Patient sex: M
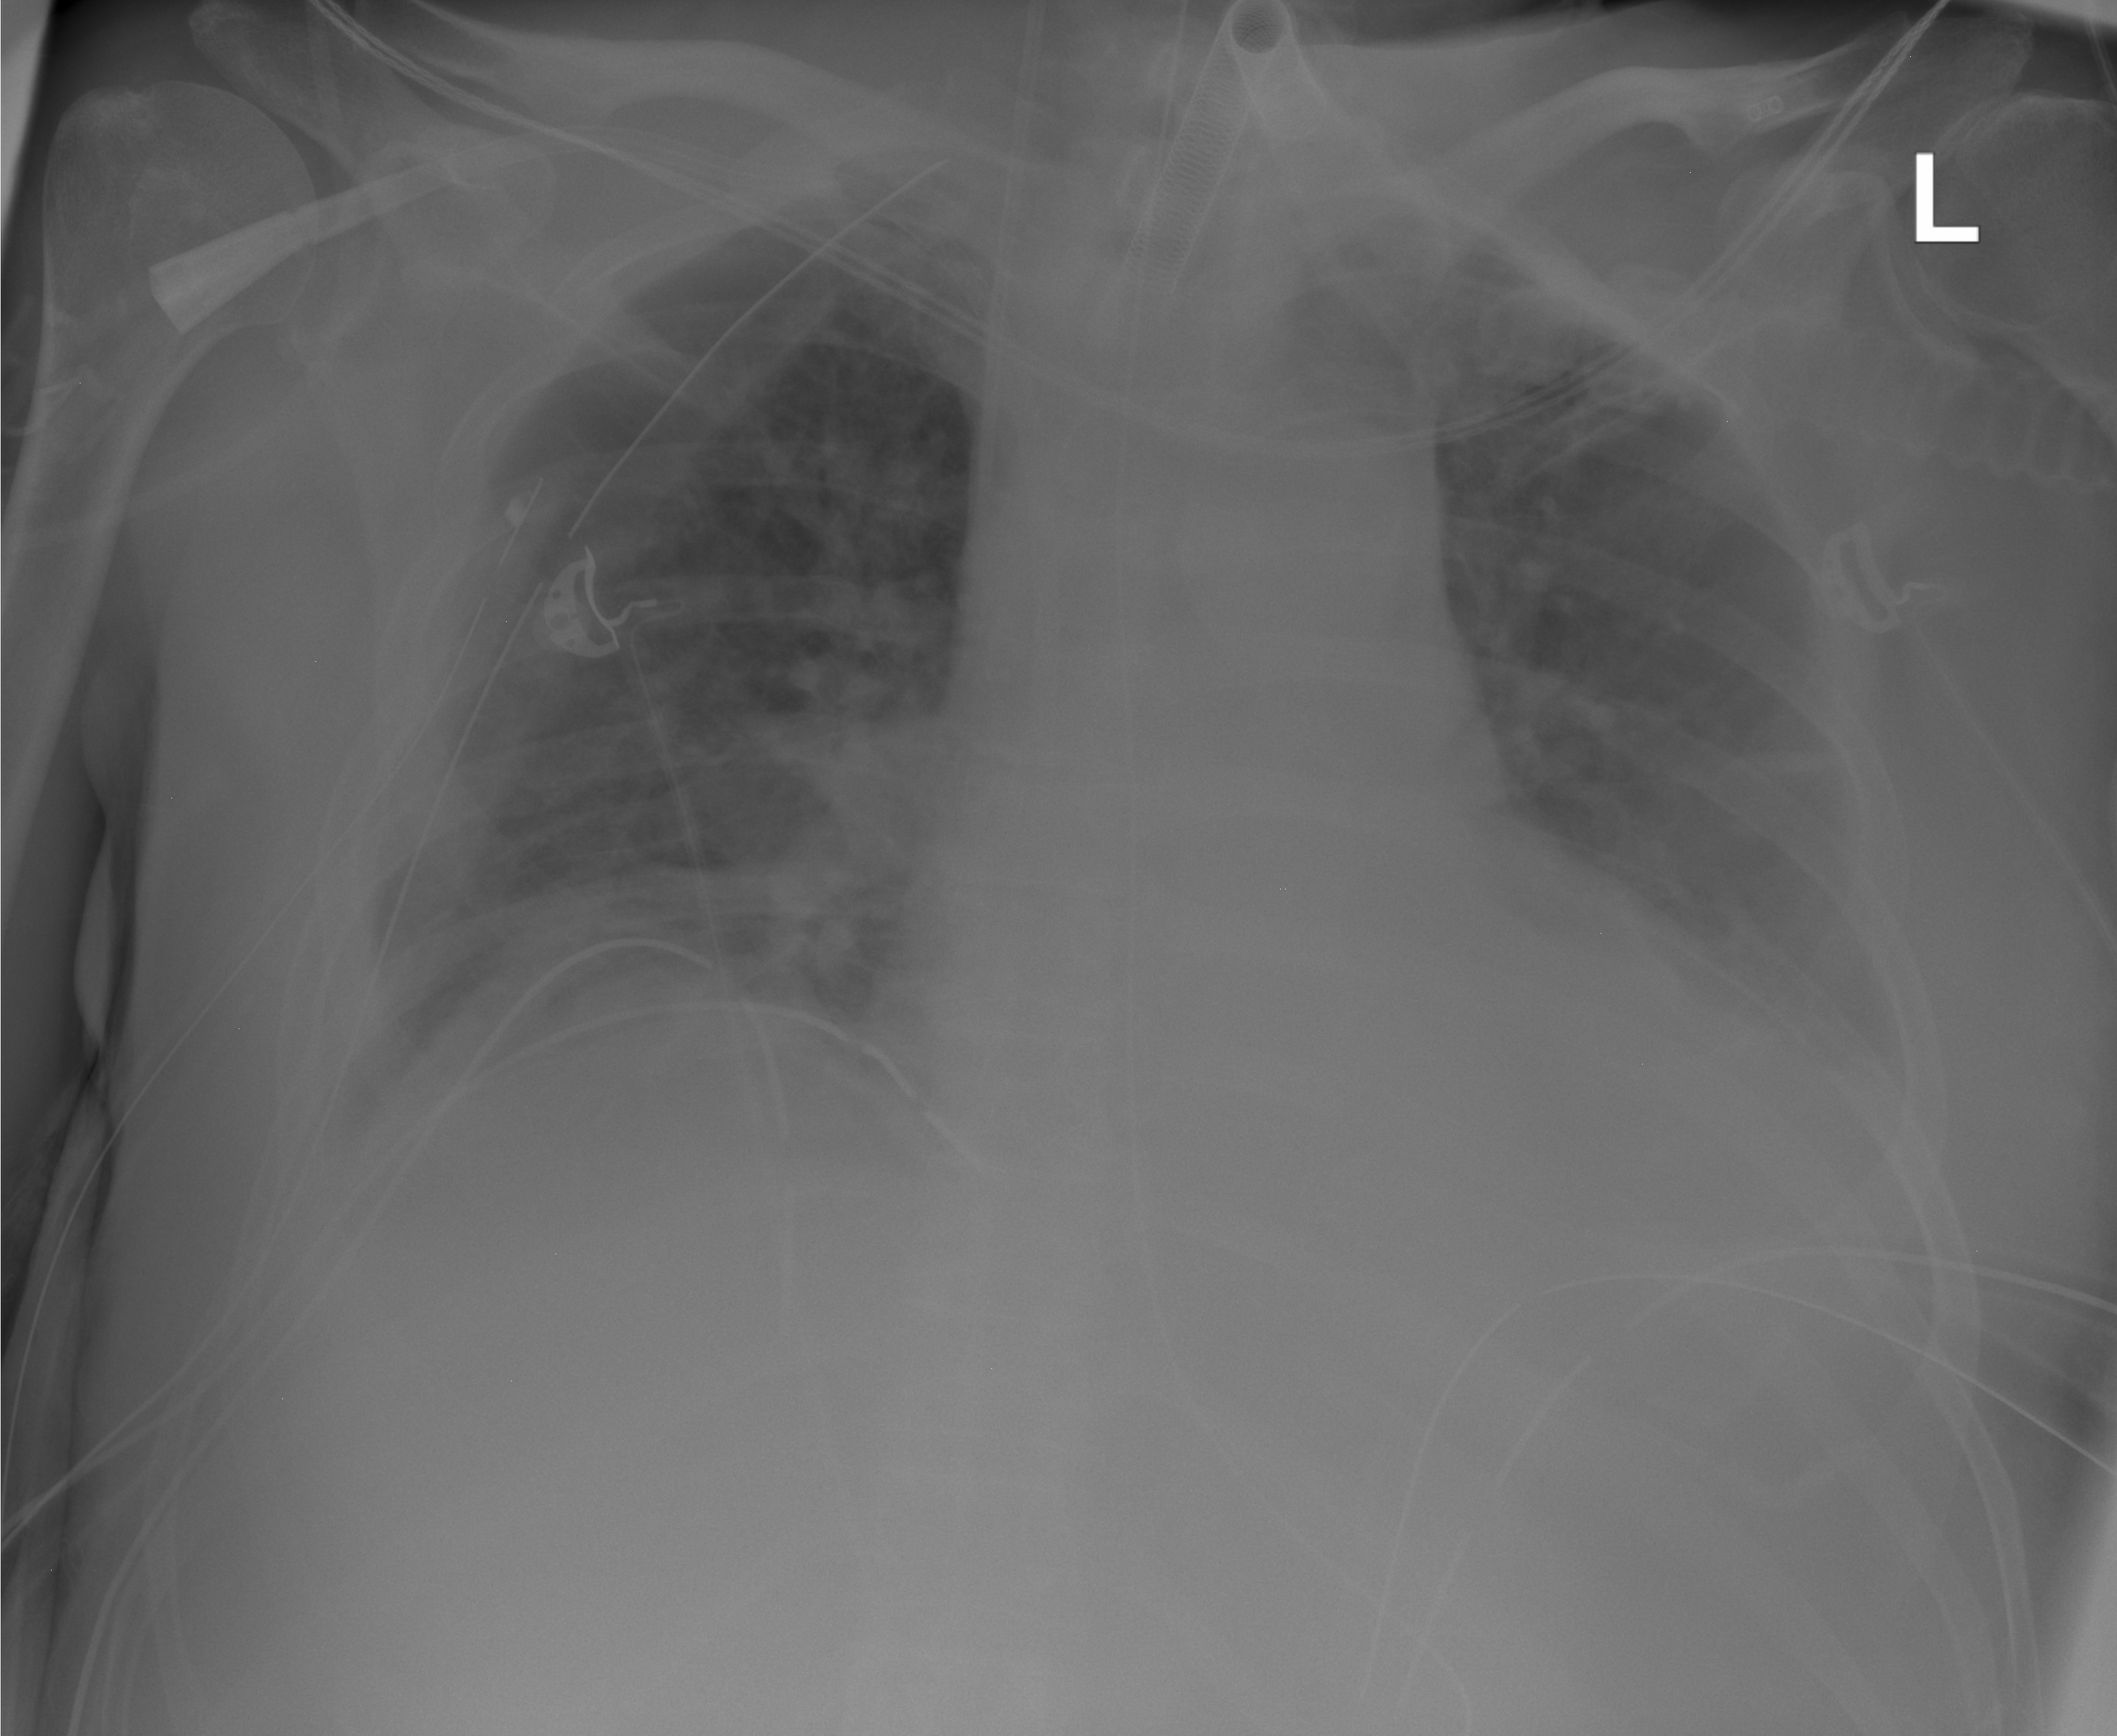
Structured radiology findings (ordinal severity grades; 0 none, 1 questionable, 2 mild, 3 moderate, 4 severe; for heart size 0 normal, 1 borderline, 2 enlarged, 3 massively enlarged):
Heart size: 1
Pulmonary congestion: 2
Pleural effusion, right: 2
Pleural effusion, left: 2
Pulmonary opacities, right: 0
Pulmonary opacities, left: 0
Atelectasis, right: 2
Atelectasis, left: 2